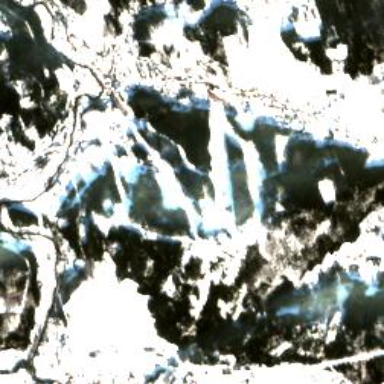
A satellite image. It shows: Area designated for winter sports.